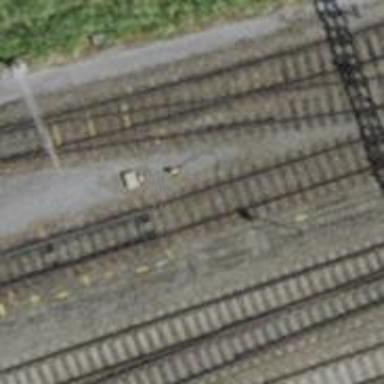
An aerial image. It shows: Railway switch.